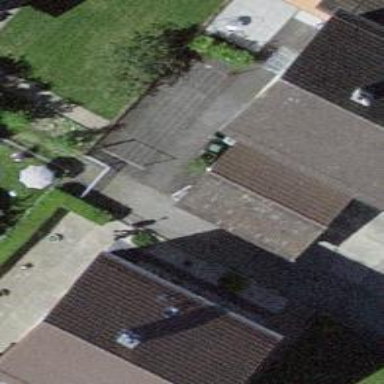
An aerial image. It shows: Group of garages.